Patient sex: M
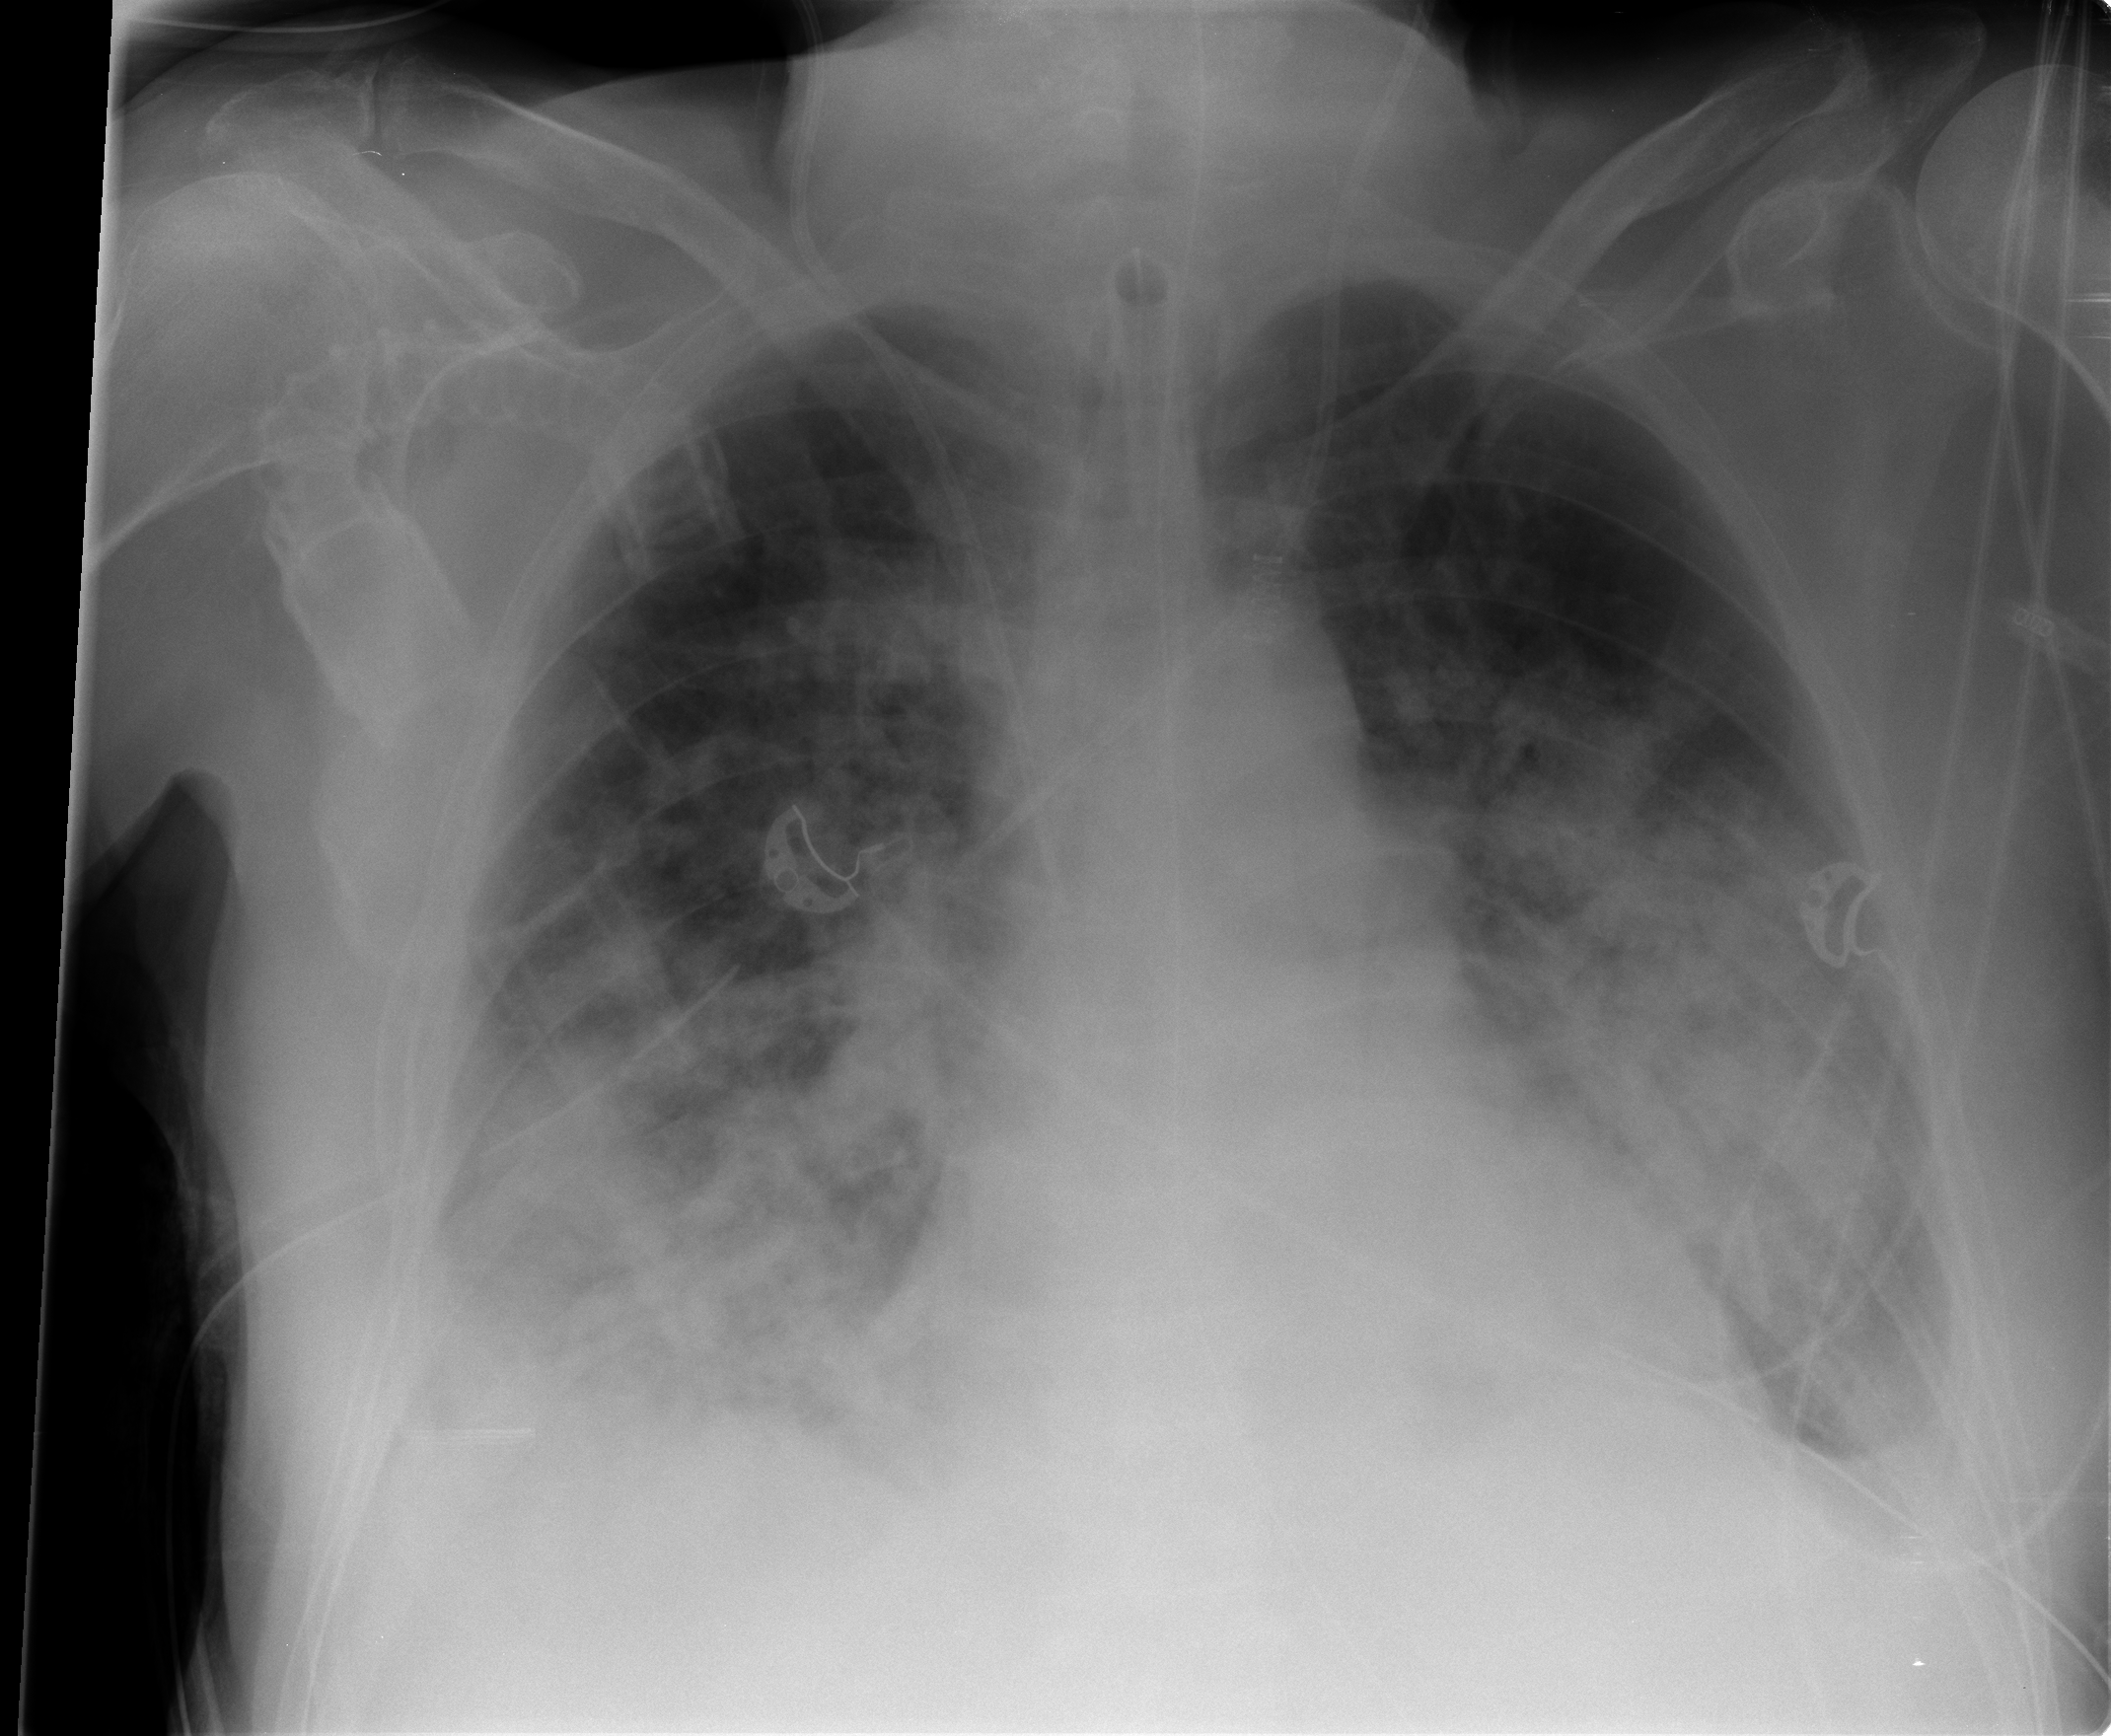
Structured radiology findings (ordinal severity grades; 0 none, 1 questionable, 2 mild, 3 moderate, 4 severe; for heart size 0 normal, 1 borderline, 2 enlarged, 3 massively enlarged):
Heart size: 1
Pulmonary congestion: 3
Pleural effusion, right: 2
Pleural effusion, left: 2
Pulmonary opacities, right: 3
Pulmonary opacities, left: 3
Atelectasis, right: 3
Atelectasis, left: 3